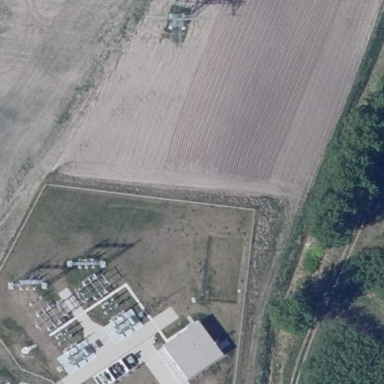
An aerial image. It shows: Power substation surrounded by fence.